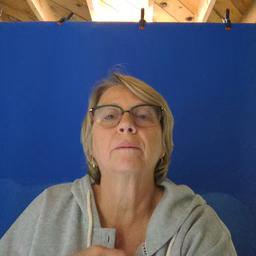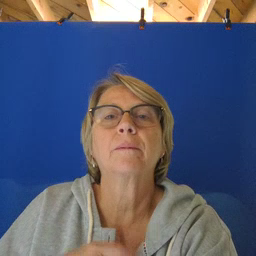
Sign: apple